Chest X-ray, PA view. Patient: 68 years old, sex F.
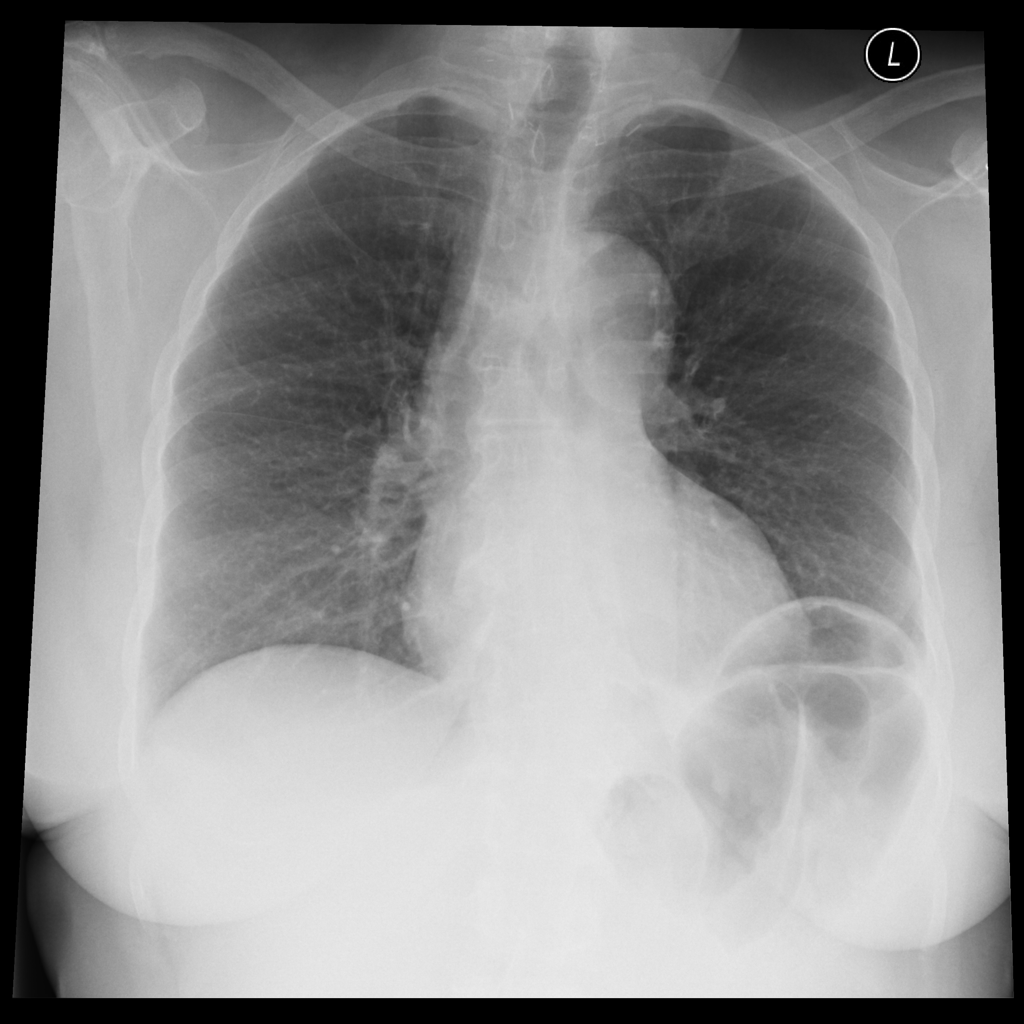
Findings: No Finding